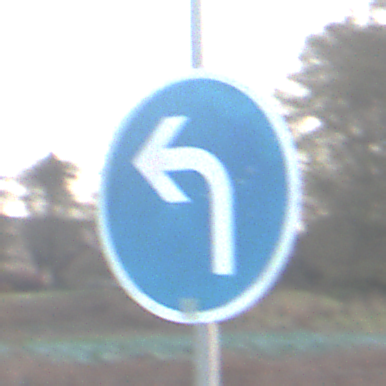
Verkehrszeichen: VorgeschriebeneFahrtrichtungLinks
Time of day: SunriseSunset
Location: Outdoor (Nature)
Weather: Clear
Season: Winter
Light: Natural